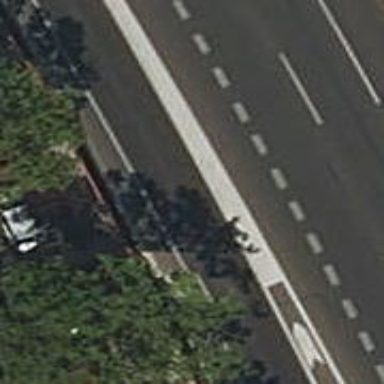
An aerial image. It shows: Secondary link road with asphalt surface.